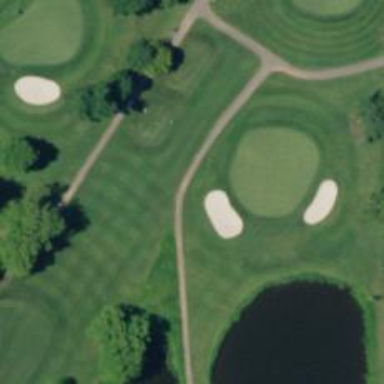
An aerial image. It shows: Pathway for golfing.